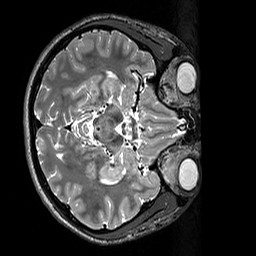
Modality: T2w
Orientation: axial
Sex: male
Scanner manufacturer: siemens
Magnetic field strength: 3 T
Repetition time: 3.2 s
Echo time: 0.409 s